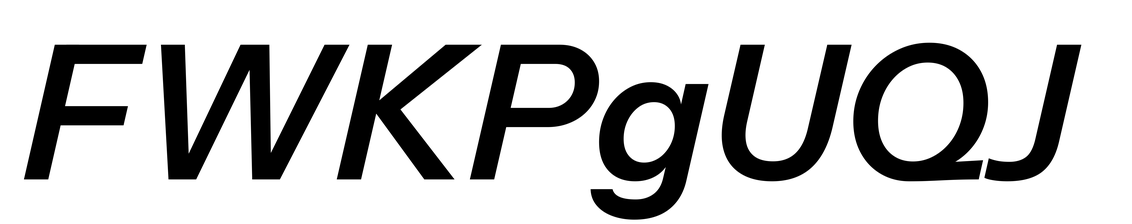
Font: InstrumentSans-Italic_SemiBold_Italic